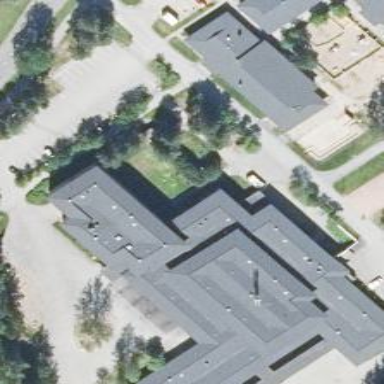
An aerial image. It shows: School building with school amenities.